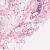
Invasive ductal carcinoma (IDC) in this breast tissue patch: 0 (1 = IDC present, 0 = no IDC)